Aerial crown-view tile of a tropical tree (Barro Colorado Island, Panama), acquired 20250124:
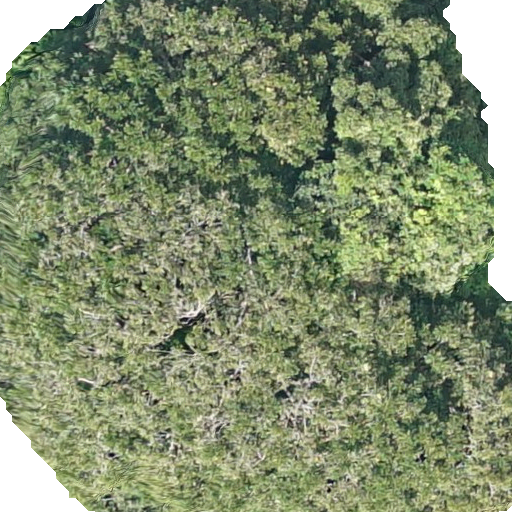
Species: Dipteryx oleifera
GBIF accepted scientific name: Dipteryx oleifera
Crown area: 410.071 m²